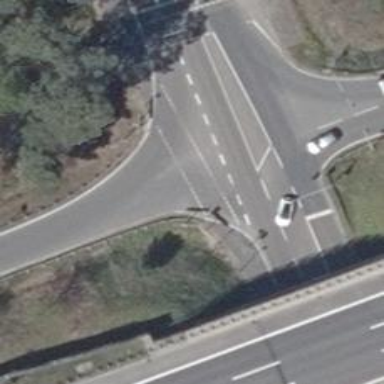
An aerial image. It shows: Asphalt secondary road with opposite track cycleway.